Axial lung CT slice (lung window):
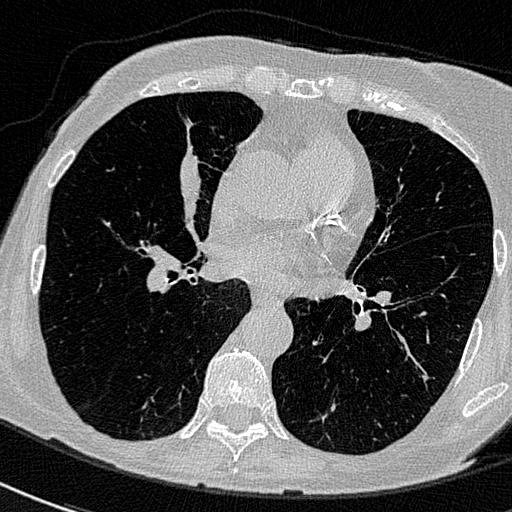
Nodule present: no